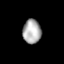
Tissue: lung
Cell type: Epithelial cells
Senescence score: 0.2172
Nuclear area (px): 433
Mean DAPI intensity: 172.351